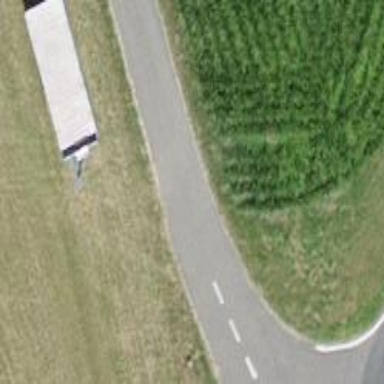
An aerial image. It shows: Unclassified road with asphalt surface.